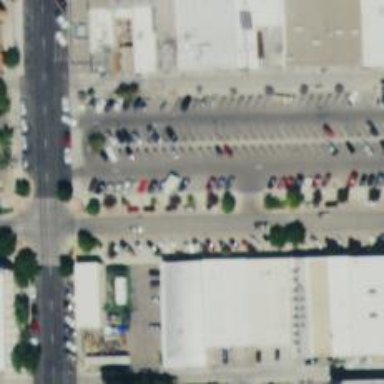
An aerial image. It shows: Parking space.